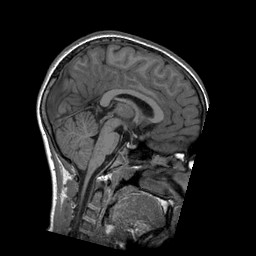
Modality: T1w
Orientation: sagittal
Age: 12
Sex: male
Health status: ill